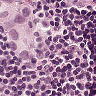
Metastatic tissue present: yes